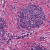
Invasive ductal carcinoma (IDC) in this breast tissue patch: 1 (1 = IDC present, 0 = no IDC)